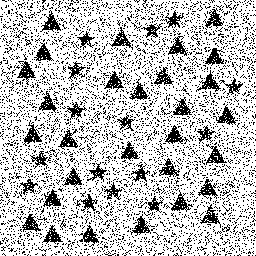
Squares: 0
Triangles: 29
Stars: 15
Total shapes: 44